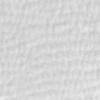
Label: no_change